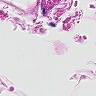
Metastatic tissue present: no